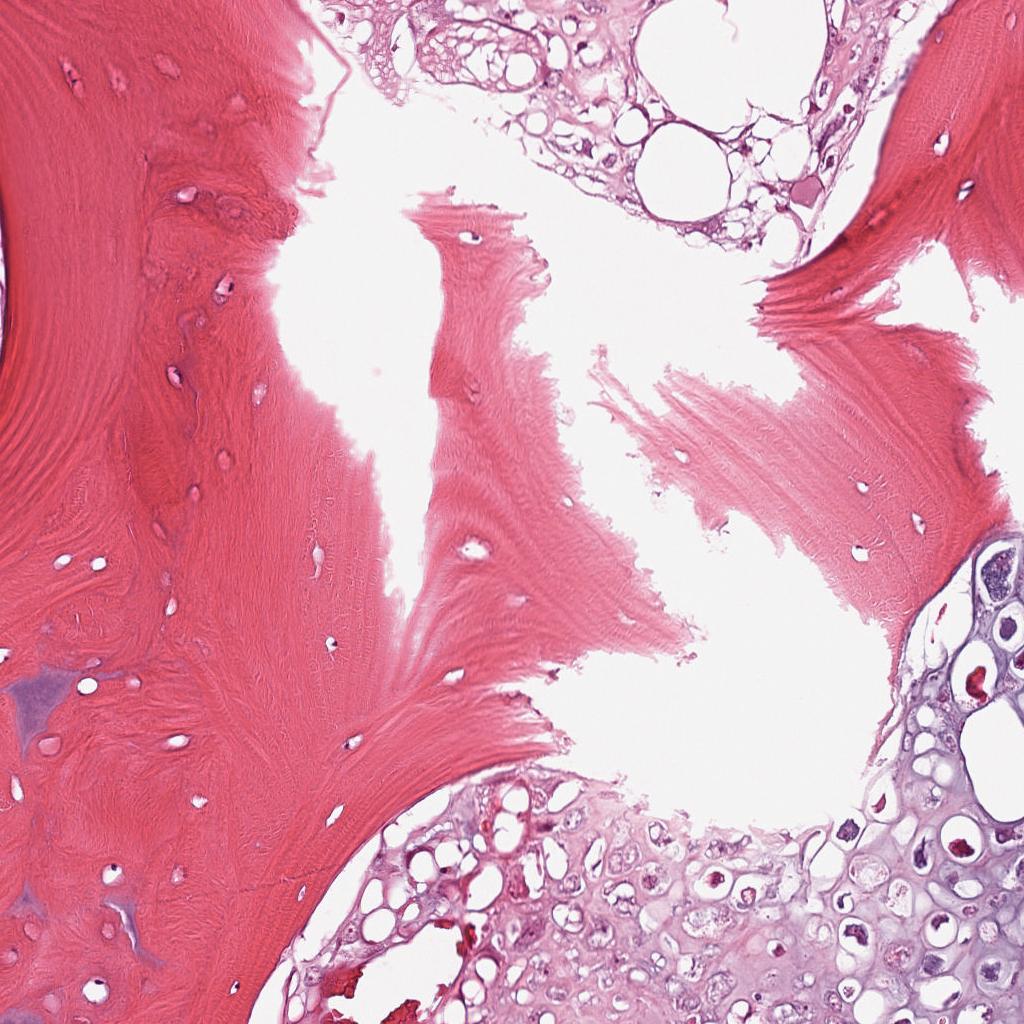
Label: Viable